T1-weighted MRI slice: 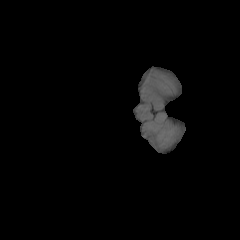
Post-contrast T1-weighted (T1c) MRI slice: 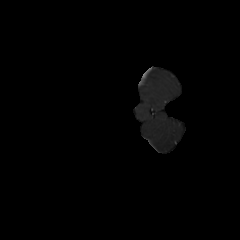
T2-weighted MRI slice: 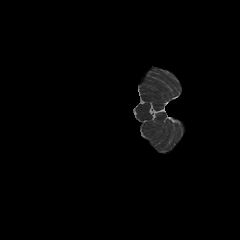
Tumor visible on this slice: no